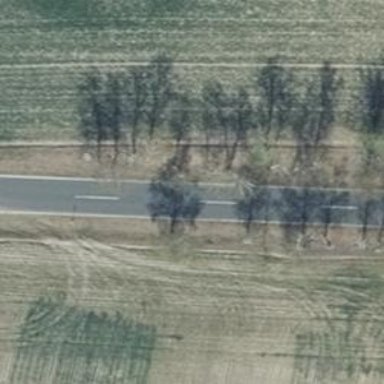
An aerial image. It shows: Row of deciduous broadleaved trees.